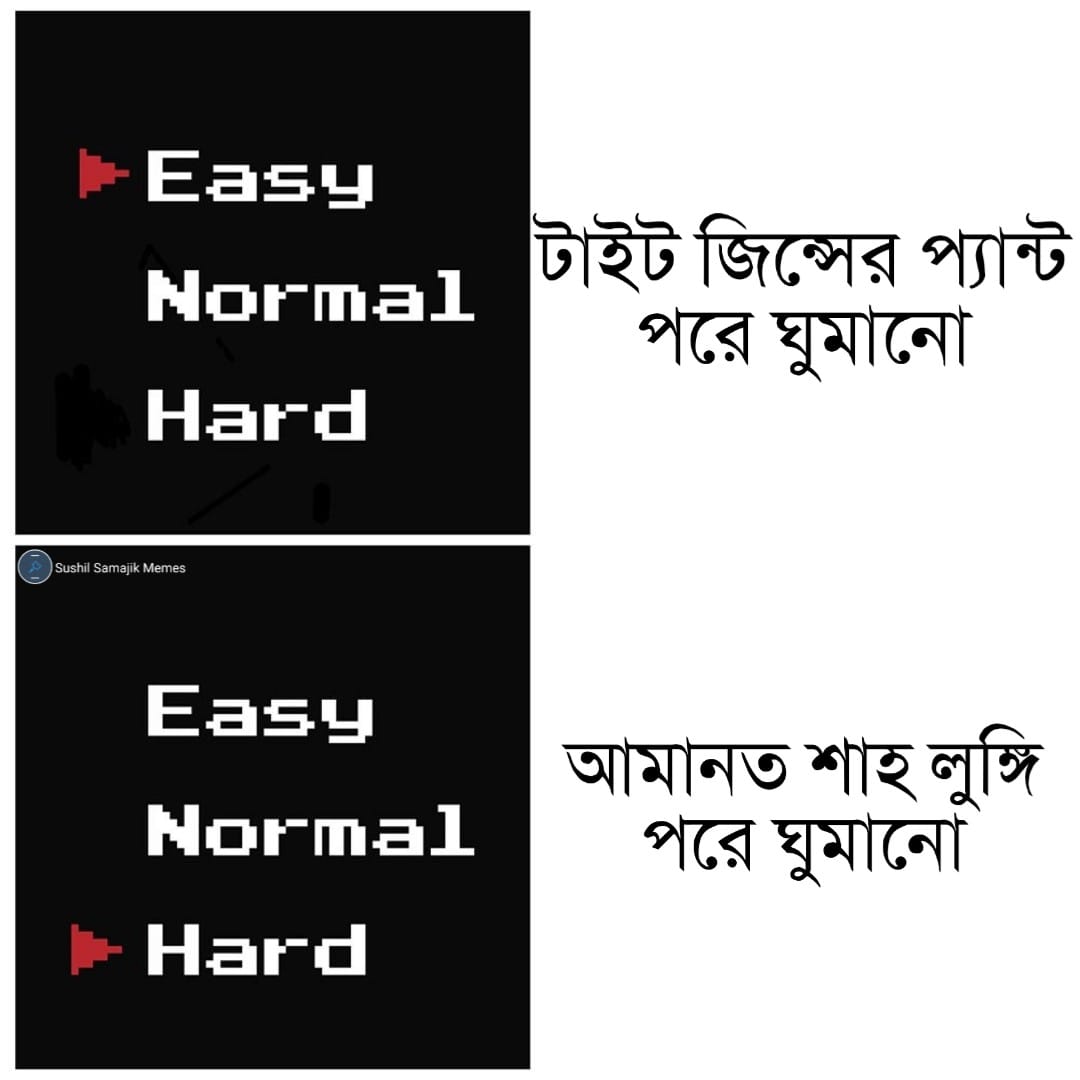
Caption: Easy Normal  Hard    টাইট জিন্সের প্যান্ট পরে ঘুমানো       Easy   Normal   Hard   আমানত শাহ লুঙ্গি পরে ঘুমানো
Label: non-hate